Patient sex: M
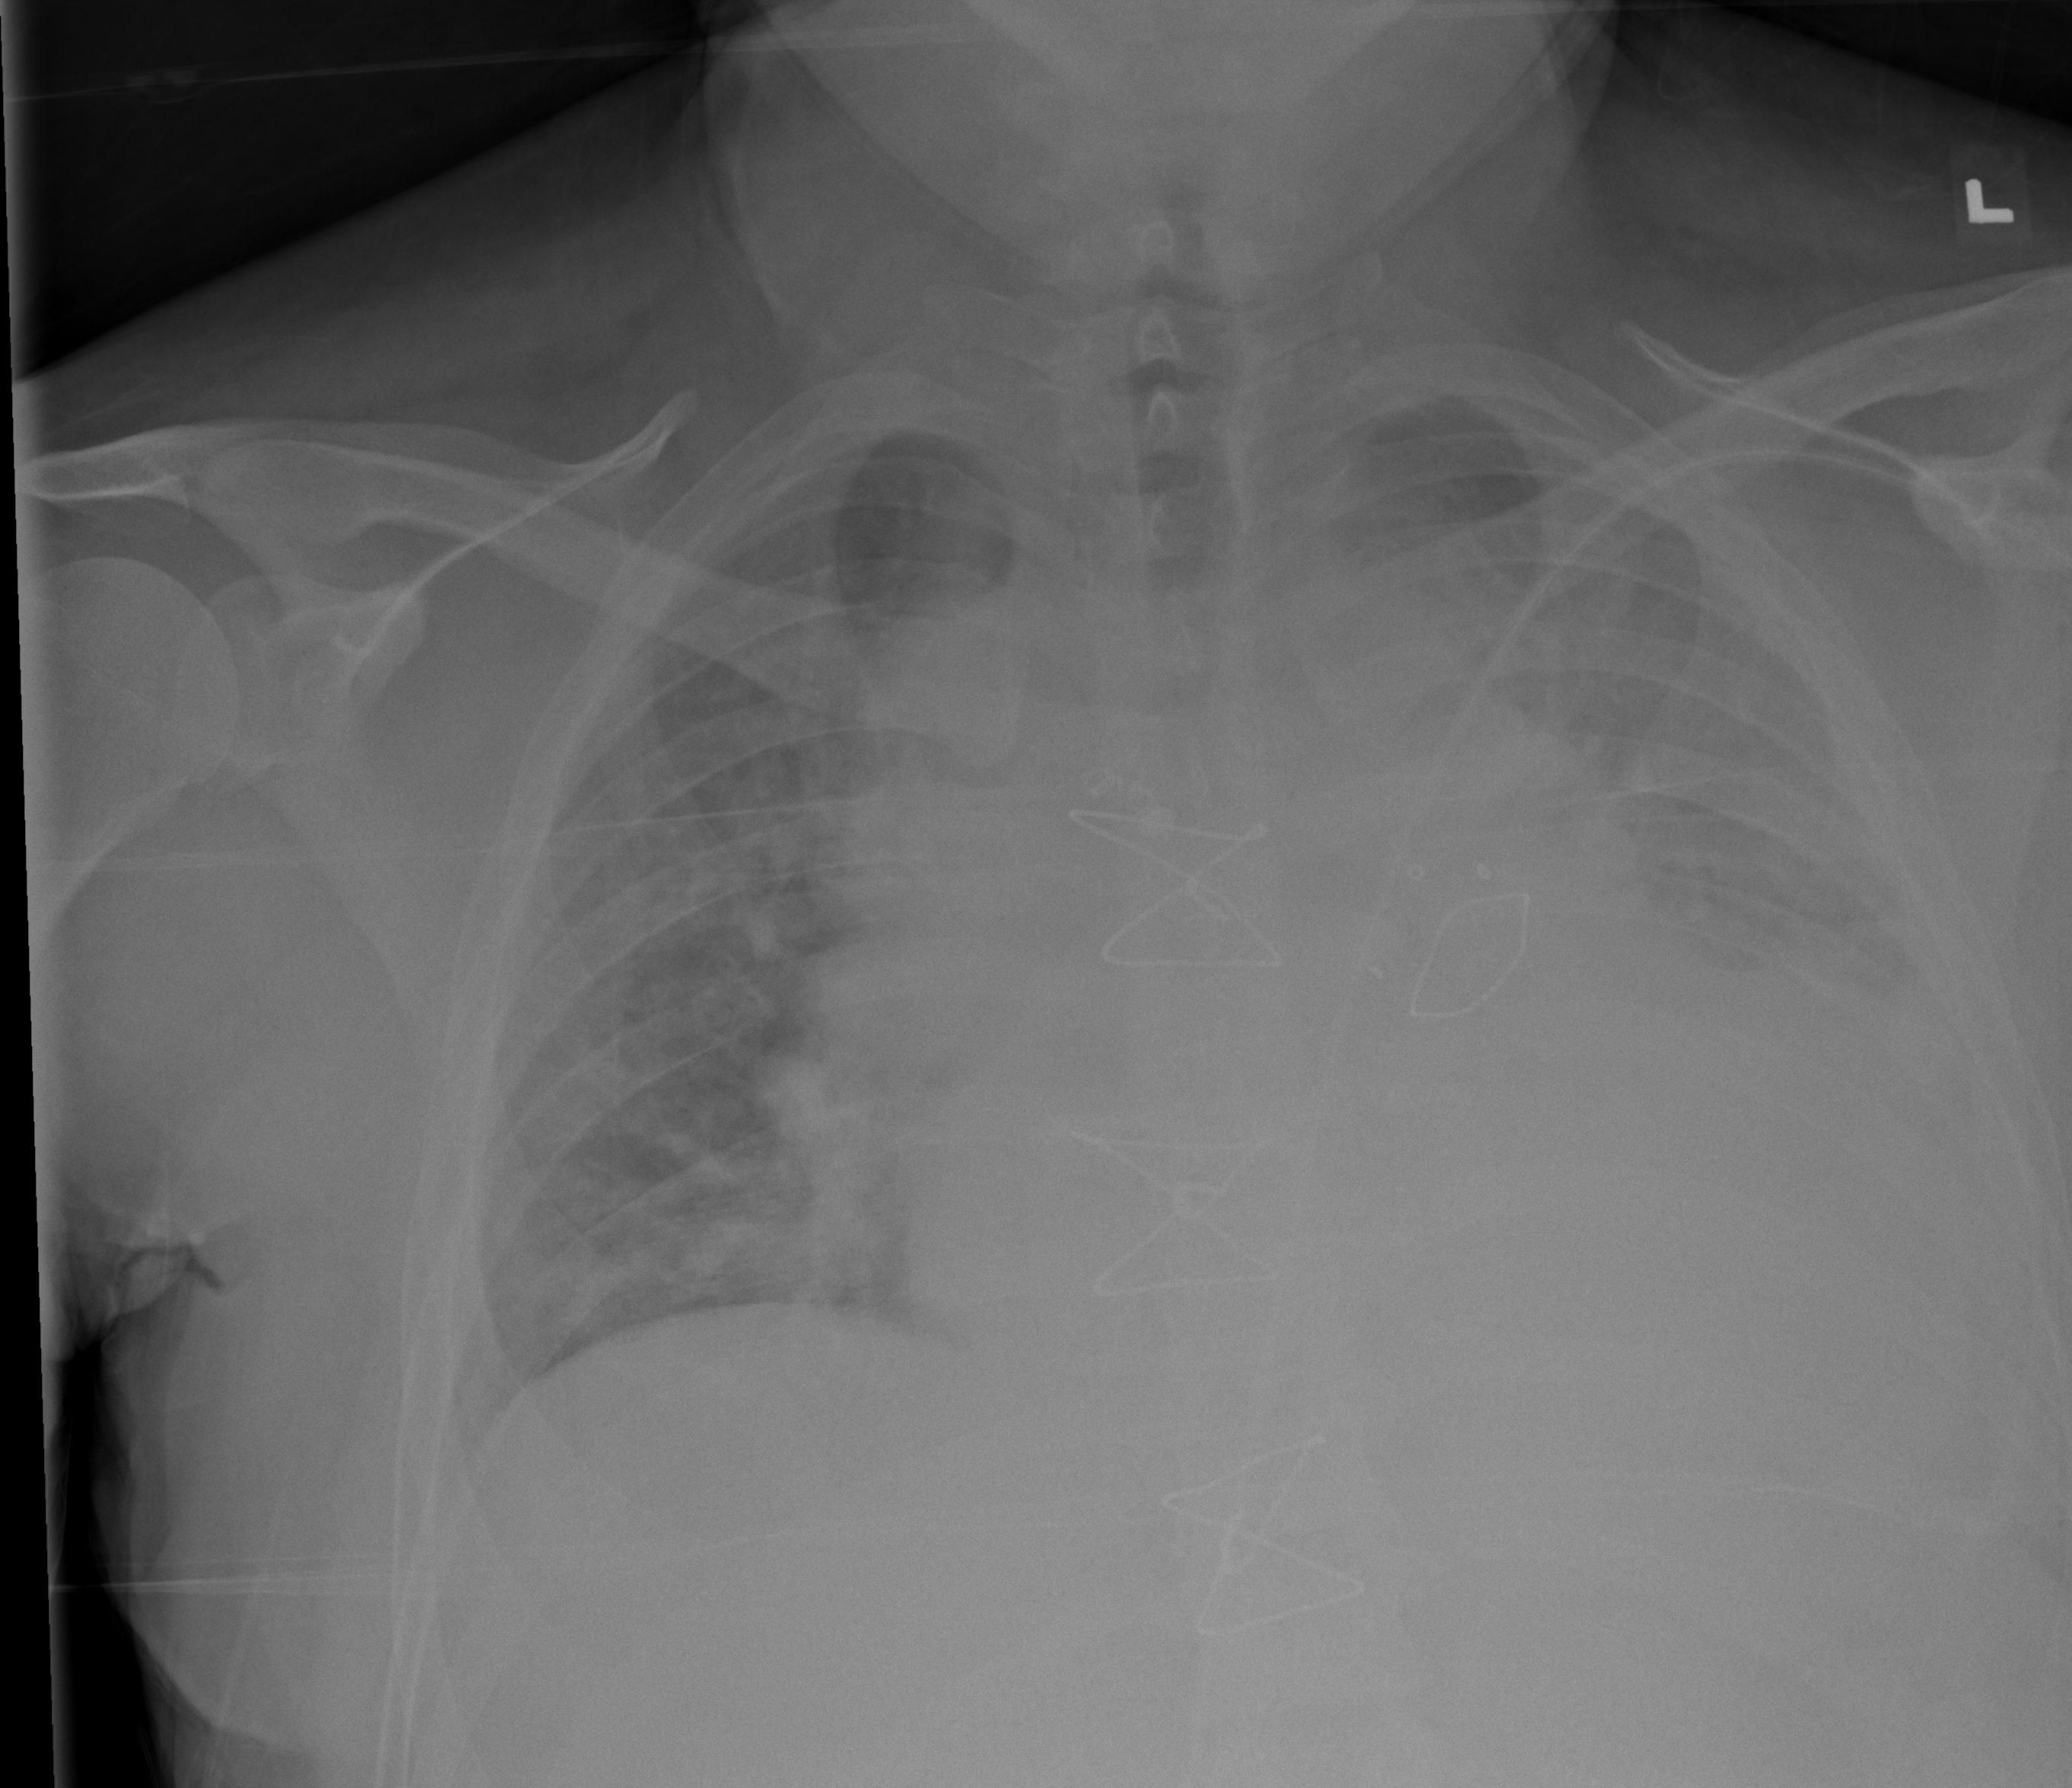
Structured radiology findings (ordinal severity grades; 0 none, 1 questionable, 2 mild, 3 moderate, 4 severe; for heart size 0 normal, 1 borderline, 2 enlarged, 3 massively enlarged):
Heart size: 3
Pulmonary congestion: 3
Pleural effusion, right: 0
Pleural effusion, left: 2
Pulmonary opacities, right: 2
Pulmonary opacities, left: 2
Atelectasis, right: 0
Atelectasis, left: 2